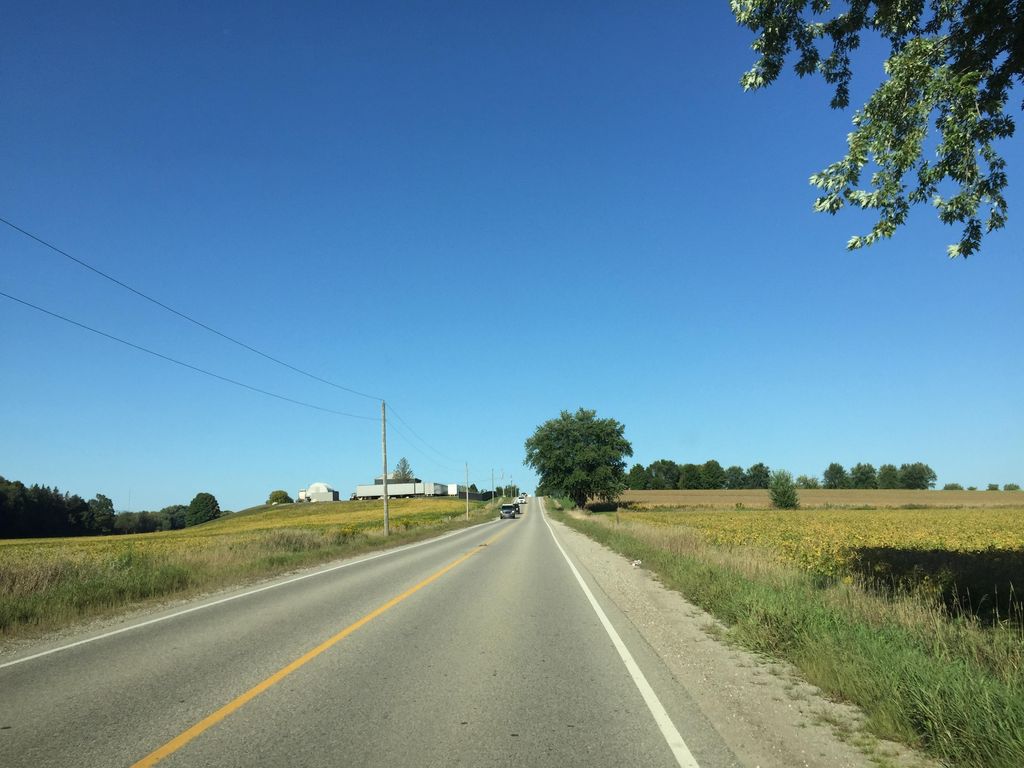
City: kitchener-waterloo